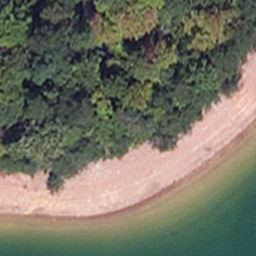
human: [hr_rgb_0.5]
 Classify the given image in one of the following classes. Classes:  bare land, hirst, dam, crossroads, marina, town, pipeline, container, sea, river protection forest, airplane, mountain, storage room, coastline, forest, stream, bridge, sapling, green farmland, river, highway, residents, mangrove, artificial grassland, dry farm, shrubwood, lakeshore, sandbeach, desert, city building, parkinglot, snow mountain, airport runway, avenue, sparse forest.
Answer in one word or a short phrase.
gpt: lakeshore